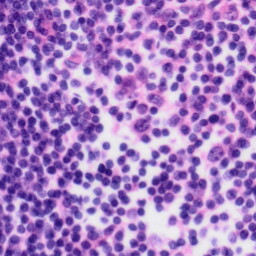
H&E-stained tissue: Tonsil